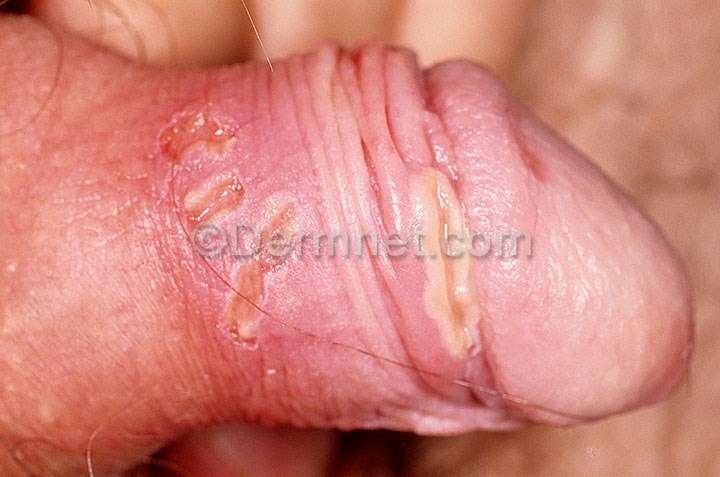
Disease: Cellulitis Impetigo and other Bacterial Infections